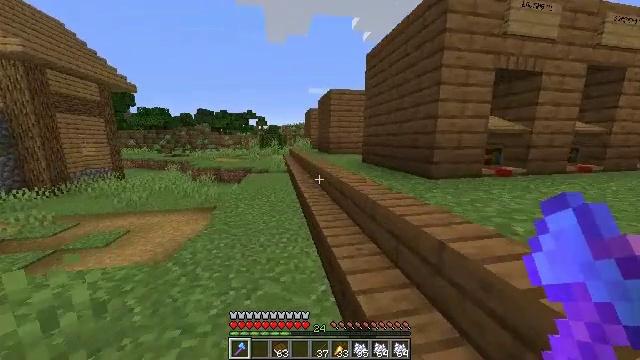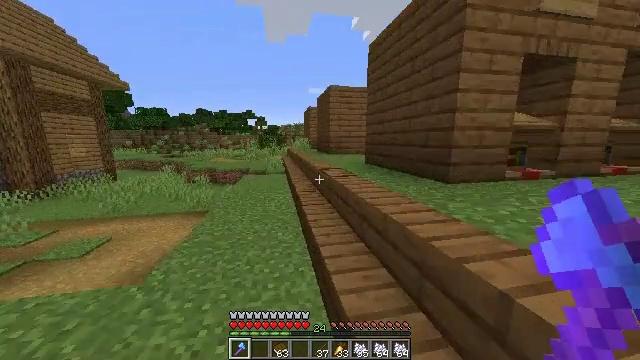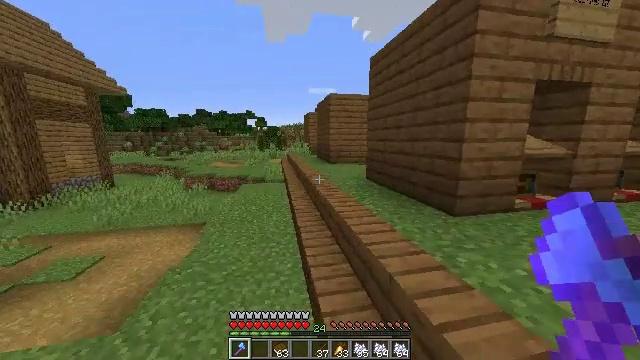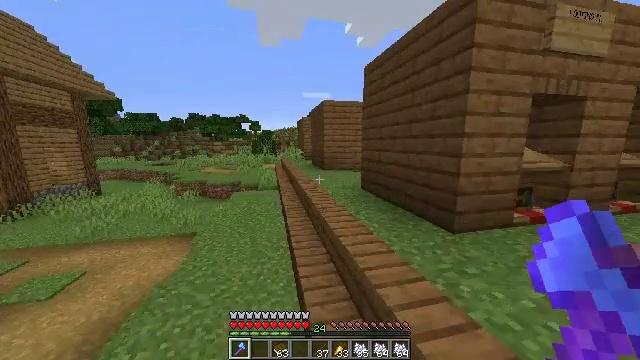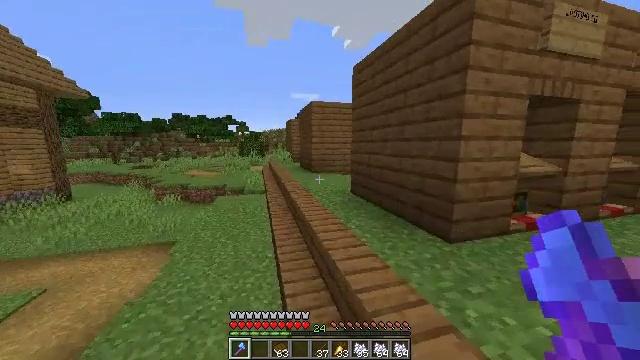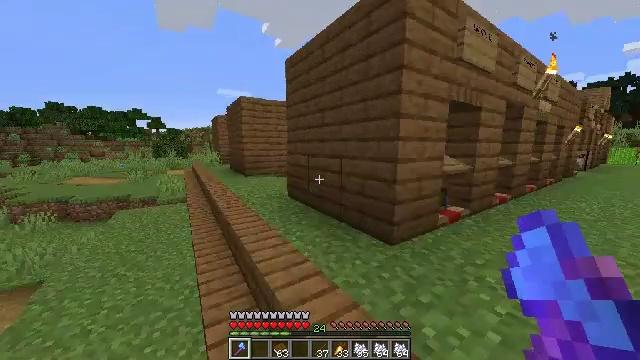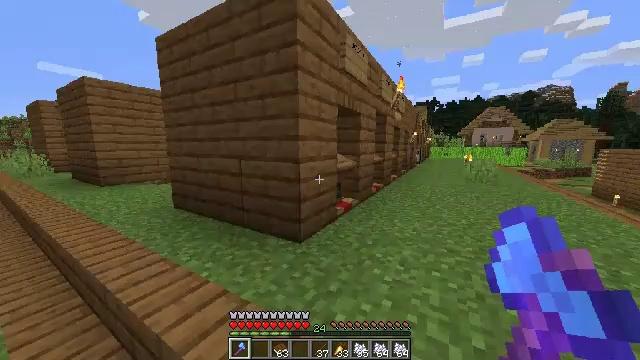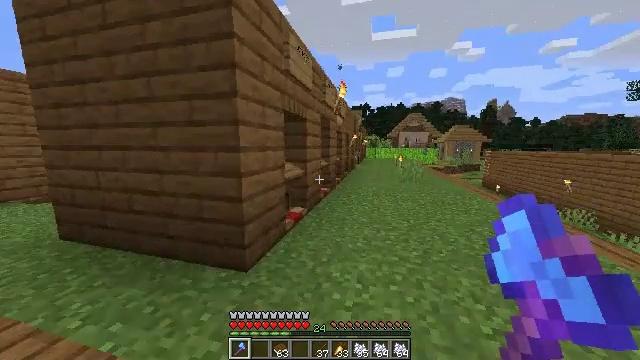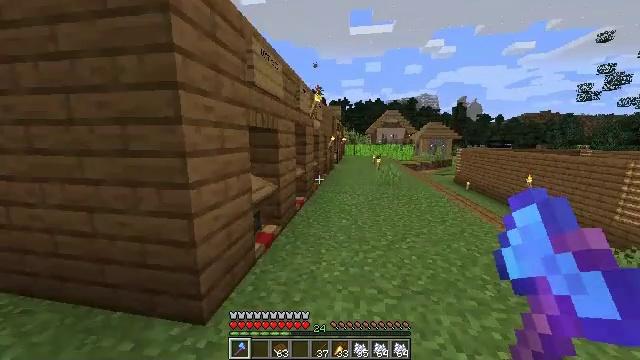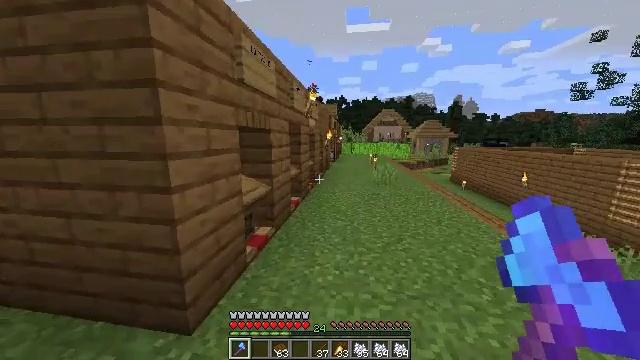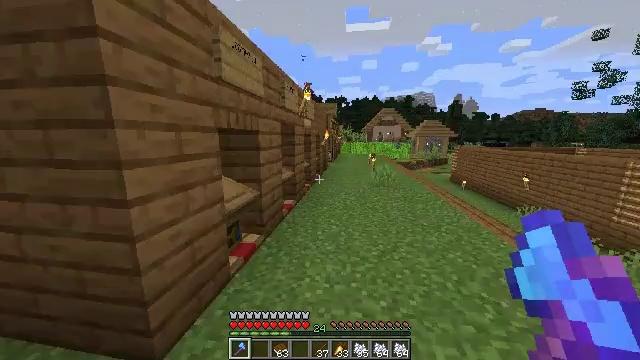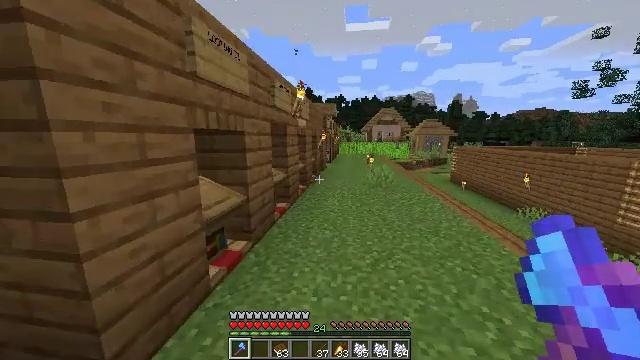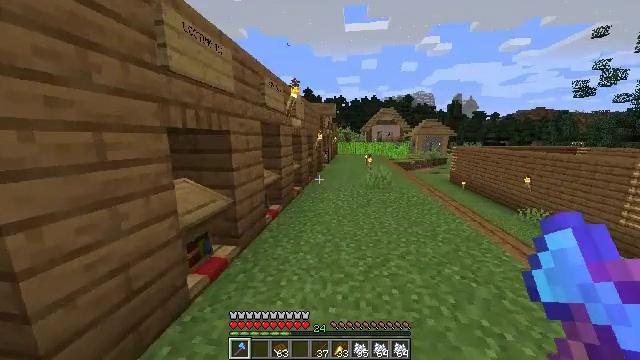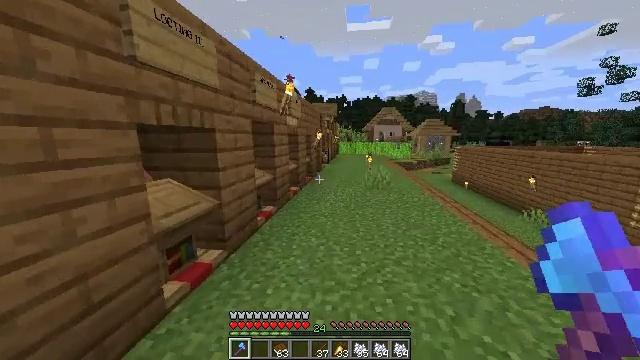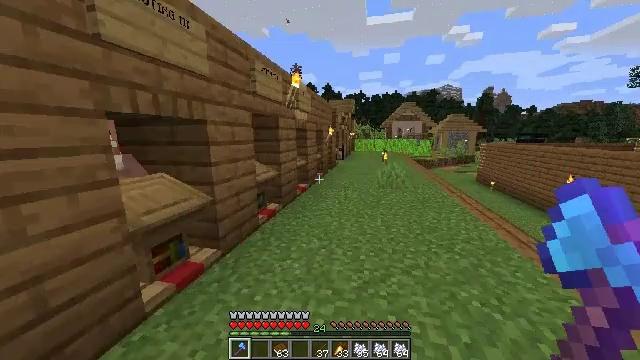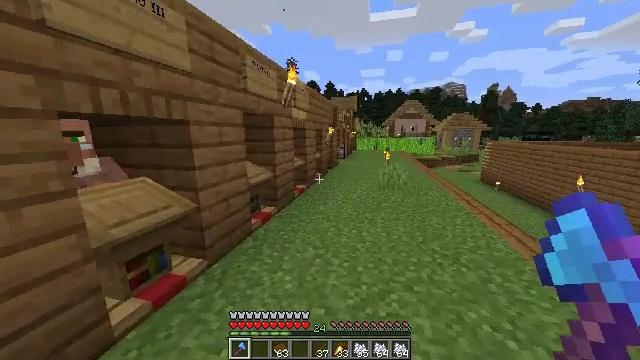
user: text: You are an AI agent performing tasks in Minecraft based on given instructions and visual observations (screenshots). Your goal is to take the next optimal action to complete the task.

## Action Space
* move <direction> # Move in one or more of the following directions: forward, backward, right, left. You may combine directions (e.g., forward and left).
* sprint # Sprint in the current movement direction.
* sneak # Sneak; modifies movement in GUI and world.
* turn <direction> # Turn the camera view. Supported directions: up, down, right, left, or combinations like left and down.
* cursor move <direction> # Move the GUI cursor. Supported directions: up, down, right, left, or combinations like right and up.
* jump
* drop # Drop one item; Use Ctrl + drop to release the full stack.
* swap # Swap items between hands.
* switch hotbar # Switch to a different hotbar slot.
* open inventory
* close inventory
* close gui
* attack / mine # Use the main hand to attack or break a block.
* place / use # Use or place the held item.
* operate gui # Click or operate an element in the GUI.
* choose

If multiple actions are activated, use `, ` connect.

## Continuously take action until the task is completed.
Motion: motion action
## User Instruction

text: Use the enchanting table to craft an enchanted book.
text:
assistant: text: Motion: move forward, sprint
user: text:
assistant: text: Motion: move forward, sprint
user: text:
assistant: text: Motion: move forward, sprint, turn right and up
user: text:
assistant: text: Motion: move forward, sprint, turn right
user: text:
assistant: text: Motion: move forward, sprint, turn right
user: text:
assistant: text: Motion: move forward, sprint, turn right
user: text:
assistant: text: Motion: move forward and move right, sprint, turn right
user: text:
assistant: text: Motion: move forward and move right, sprint, turn right and down
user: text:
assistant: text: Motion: move forward and move right, sprint
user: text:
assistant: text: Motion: move forward and move right, sprint
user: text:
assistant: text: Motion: move forward and move right, sprint
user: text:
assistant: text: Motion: move forward and move right, sprint
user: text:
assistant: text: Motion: move forward and move right, sprint
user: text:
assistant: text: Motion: move forward, sprint, turn left
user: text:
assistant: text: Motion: move forward, sprint
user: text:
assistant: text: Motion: move forward, sprint
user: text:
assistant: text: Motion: move forward, sprint
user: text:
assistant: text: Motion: move forward, sprint, turn right
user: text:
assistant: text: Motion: move forward, sprint, turn right
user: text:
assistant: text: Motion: move forward, sprint, jump
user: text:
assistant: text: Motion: move forward, sprint, jump
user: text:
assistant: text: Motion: move forward, sprint, jump
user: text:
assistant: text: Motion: move forward, sprint, jump
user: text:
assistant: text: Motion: move forward, sprint, jump
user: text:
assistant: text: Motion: move forward, sprint, jump
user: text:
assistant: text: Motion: move forward, sprint, jump
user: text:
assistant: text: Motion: move forward, sprint, jump
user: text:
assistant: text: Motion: move forward, sprint, jump
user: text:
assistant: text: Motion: move forward, sprint, jump
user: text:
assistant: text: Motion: move forward, sprint, jump